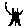
Label: tree